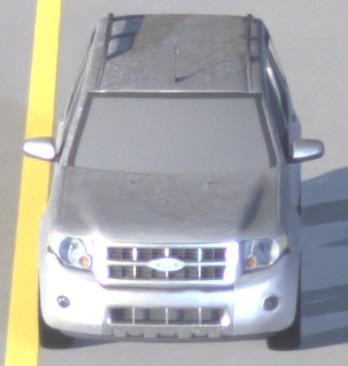
Make: Ford
Model: Escape Hybrid
Detailed model: -
Model produced from: 2004
Model produced until: 2012
Doors: 5
Color: white
Road condition: dry road
Daytime: night
Contrast: high contrast